Interaction volume radius: 5 \u00c5
Interaction volume height: 10 \u00c5
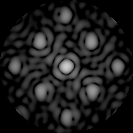
Disorder parameter: 0.2661